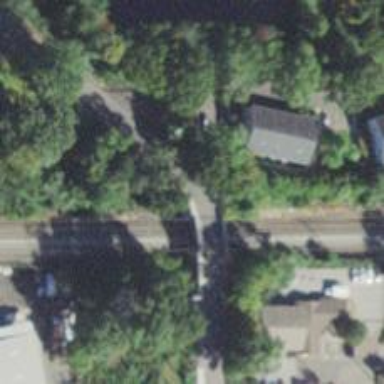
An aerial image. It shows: Footway on bridge.